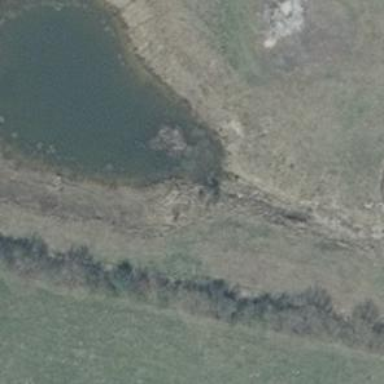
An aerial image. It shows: Pond surrounded by natural water.